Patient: sex F, age 70
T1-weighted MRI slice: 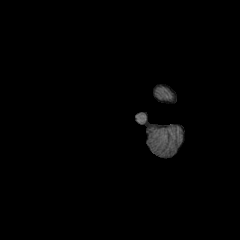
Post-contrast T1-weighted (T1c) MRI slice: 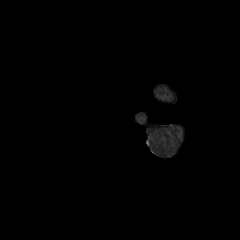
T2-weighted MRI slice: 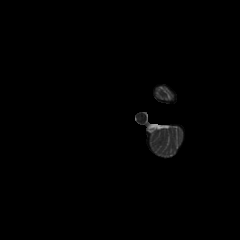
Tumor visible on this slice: no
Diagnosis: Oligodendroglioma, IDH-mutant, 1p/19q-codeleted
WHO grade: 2